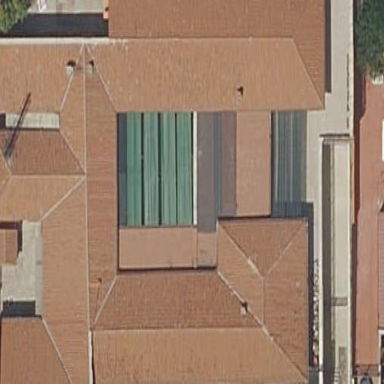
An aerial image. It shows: School building.